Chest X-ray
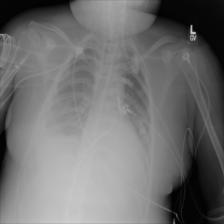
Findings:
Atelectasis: negative
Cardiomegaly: negative
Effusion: negative
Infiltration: positive
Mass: negative
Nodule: negative
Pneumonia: negative
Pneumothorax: negative
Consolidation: positive
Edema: negative
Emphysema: negative
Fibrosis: negative
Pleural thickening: negative
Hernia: negative